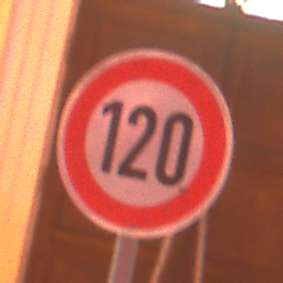
Verkehrszeichen: Geschwindigkeit120
Umgebung: Outdoor, Urban
Tageszeit: Night
Wetter: Overcast
Licht: Artificial
Jahreszeit: Winter
Kontrast: MediumContrast